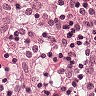
Metastatic tissue present: no